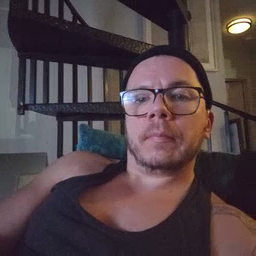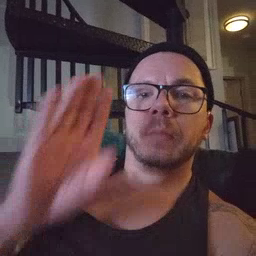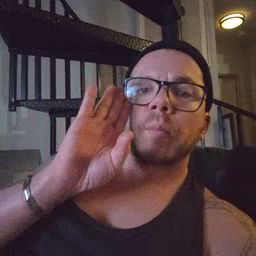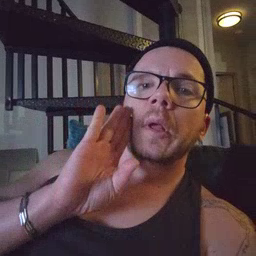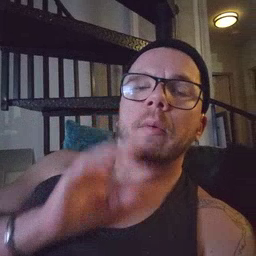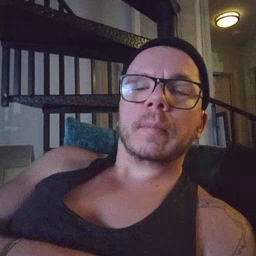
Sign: brown